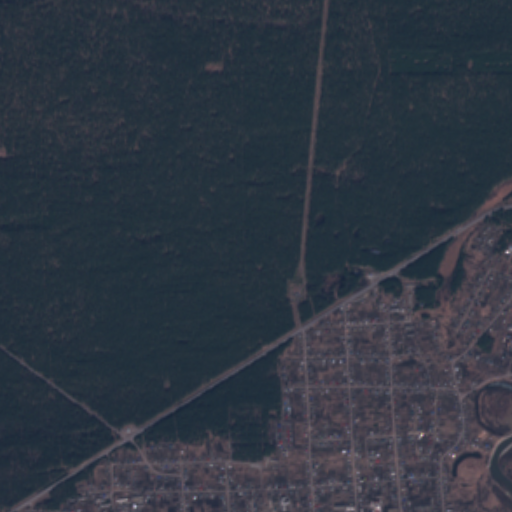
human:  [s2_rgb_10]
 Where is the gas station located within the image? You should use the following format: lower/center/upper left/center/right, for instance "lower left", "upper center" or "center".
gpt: The gas station is located in the center right of the image.
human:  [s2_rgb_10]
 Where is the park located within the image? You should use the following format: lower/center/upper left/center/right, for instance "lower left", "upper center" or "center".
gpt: The park is located in the lower center of the image.
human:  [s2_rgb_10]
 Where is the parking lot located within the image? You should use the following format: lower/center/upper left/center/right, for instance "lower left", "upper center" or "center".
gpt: The parking lot is located in the lower center of the image.
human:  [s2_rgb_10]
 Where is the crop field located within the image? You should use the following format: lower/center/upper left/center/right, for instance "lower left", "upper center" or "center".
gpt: There is no crop field in the image.